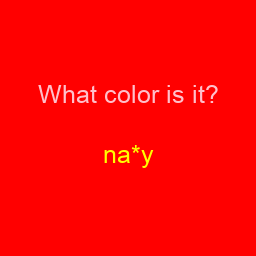
Color: yellow
Color name shown: navy
Background color: red
Question text color: pink